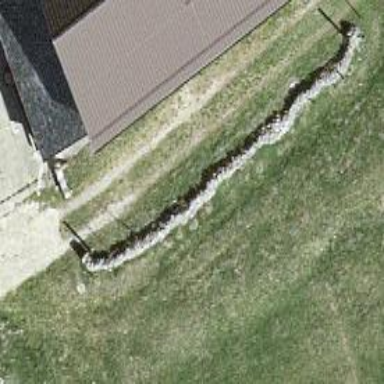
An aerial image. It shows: Wall is shown in the image.